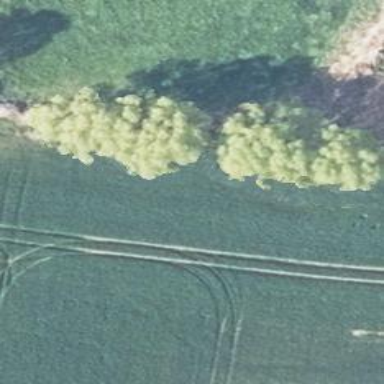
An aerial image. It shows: Row of trees in natural setting.